Field crop: maize
Growth stage: 2
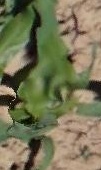
Species: maize